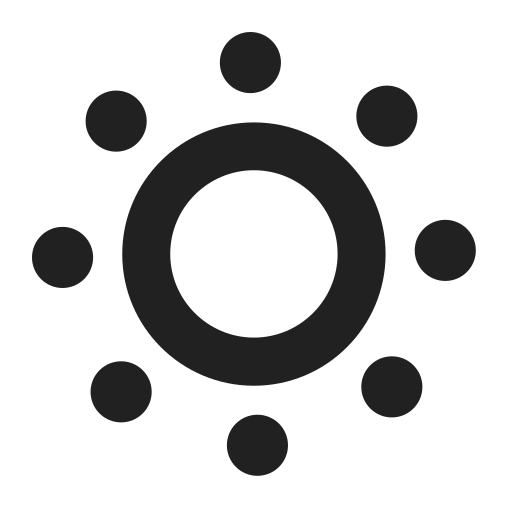
dim button high contrast